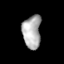
Tissue: skin
Cell type: Fibroblasts
Senescence score: 0.7577
Nuclear area (px): 596
Mean DAPI intensity: 175.634